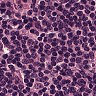
Metastatic tissue present: no